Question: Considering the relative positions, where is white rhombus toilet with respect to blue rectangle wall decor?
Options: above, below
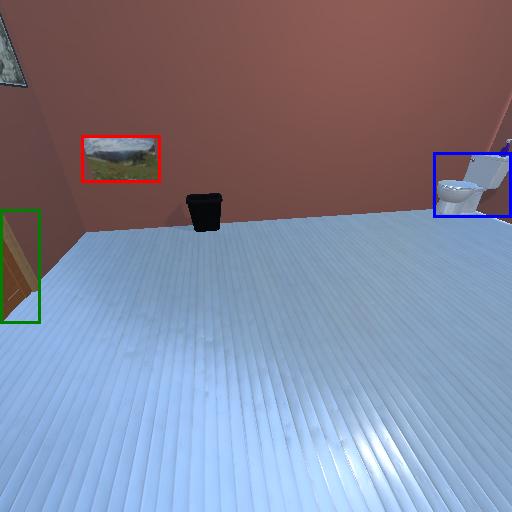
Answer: above